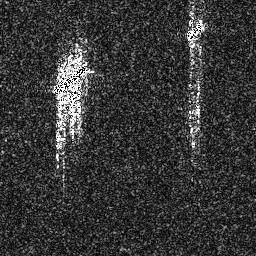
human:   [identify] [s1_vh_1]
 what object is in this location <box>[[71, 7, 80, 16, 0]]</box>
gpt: <ref>1 small ship at the top right</ref>

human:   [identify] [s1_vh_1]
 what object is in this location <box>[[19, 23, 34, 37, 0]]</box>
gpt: <ref>1 medium ship at the left</ref>